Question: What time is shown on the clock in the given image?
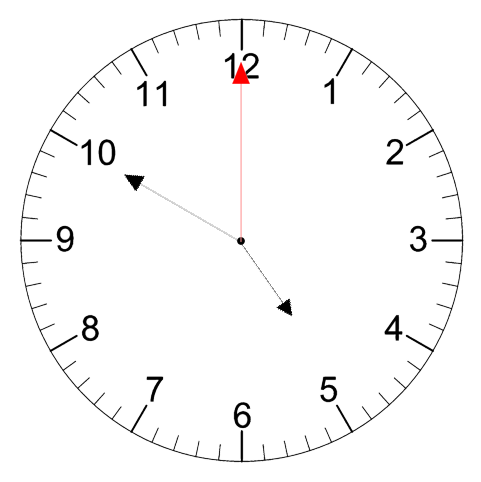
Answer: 04:50:00